Question: I know how to create regular plots with error bars for, say, one factor (e.g. 'experiment') and one measurement (e.g. 'quality'). I first summarize the data to get mean and CI using the 'summarySE' function given <URL>. For example:
'''
hrc_id experiment N quality sd se ci
0 FB_IS 77 3.584416 <PHONE> 0.<PHONE> 0.<PHONE>
0 FB_ACR 77 3.779221 <PHONE> 0.<PHONE> 0.<PHONE>
1 FB_IS 77 3.038961 <PHONE> 0.<PHONE> 0.<PHONE>
1 FB_ACR 77 3.129870 <PHONE> 0.<PHONE> 0.<PHONE>
...
'''
That way I could plot:
'''
ggplot(d, aes(hrc_id, quality), quality, color = experiment)) +
geom_point(position = position_dodge(width = .5)) +
geom_errorbar(aes(ymin = quality - ci, ymax = quality + ci), width = .5, position = "dodge")
'''

---
However, now I have to do the same with two measurements--not just 'quality', but also 'confidence'. For example, my data might look as follows:
'''
hrc_id confidence confidence_ci quality quality_ci
0 3.573718 0.<PHONE> 4.576923 0.<PHONE>
1 3.403846 0.<PHONE> 1.658120 0.<PHONE>
10 3.160256 0.<PHONE> 3.038462 0.<PHONE>
...
'''
How would I go about plotting 'confidence' (with 'confidence_ci') and 'quality' (with 'quality_ci') next to each other, for each 'hrc_id'?
I thought I could 'melt' the dataframe so that 'confidence' and 'quality' would be the measurement variables, but then I lose the CI values that belong to them.
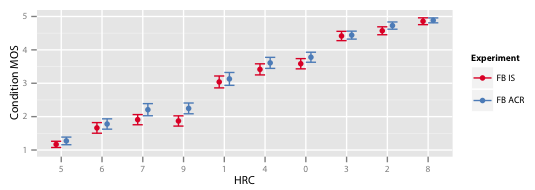
Answer: You can convert your dataframe to long format with grouped columns in one step using 'reshape(...)'. Assuming your dataframe is 'df':
'''
gg <- reshape(df,idvar="hrc_id", # idvar: identifies cases
times=c("confidence","quality"), # group of columns to be reshaped
timevar="measurement", # column name to use for grouping vars
varying=2:5, # columns are to be reshaped
v.names=c("value","value.ci"), # column names for reshaped values
direction="long") # convert to long format
gg
# hrc_id measurement value value.ci
# 0.confidence 0 confidence 3.573718 0.<PHONE>
# 1.confidence 1 confidence 3.403846 0.<PHONE>.confidence 10 confidence 3.160256 0.<PHONE>
# 0.quality 0 quality 4.576923 0.<PHONE>
# 1.quality 1 quality 1.658120 0.<PHONE>.quality 10 quality 3.038462 0.<PHONE>
'''
As far as I know you cannot do this with 'melt(...)' - you'd have to use the 'rbind' approach mentioned in your comment.